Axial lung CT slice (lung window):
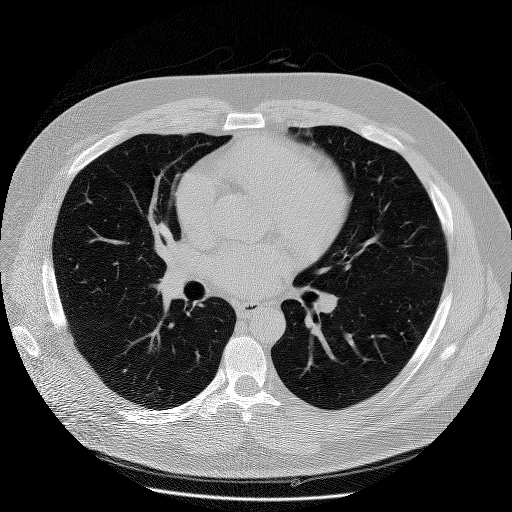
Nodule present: no